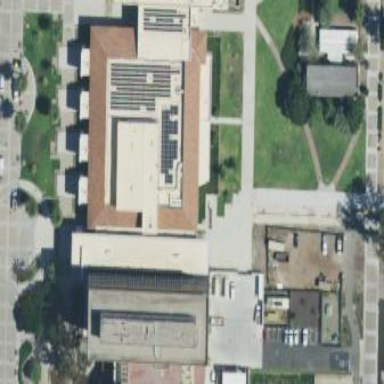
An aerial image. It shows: University building with library inside.